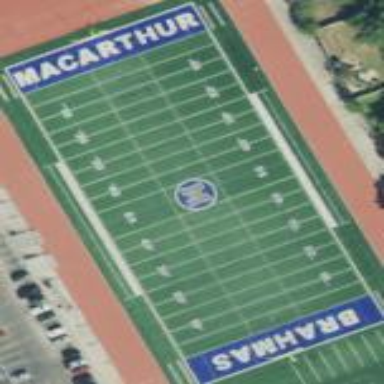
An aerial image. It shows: American football pitch with artificial turf.